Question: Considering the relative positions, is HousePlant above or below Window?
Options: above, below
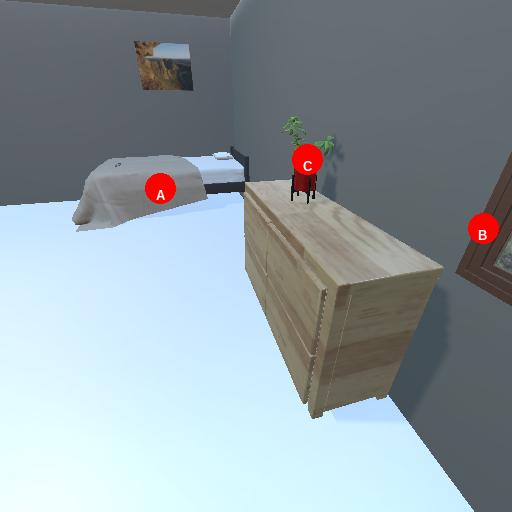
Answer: above